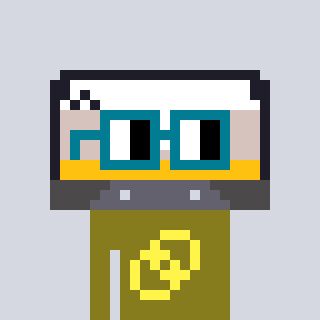
a pixel art character with square dark green glasses, a cassette tape-shaped head and a gunk-colored body on a cool background